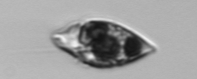
Label: Amphidinium